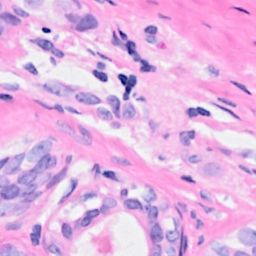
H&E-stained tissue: Breast